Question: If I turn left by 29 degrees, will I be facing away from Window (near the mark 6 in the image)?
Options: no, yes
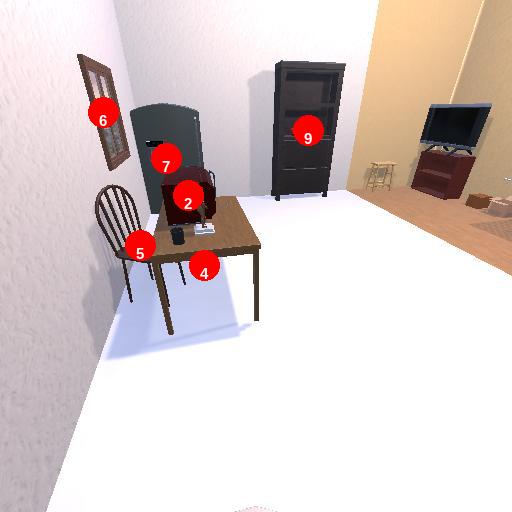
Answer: no